Question: I'm trying to make a program that can make animations - by drawing on screen a Stick-figure, and allowing the user to move its arms and legs, et cetera.
But if I want to move a part (or the figure) that is connected with both ends to another part, I need to move that part too, and maintain the same angle between them, so it would look realistic.
I have this code (assuming that input is OK, a.k.a the radius of the moving part is the same.)
'''
public void MoveParts(double newX, double newY)
{
foreach (var part in InnerParts)
{
var angle = GetAngle(part);
var radius = GetDistace(part.baseX,part.baseY,part.x,part.y);
part.baseX = newX;
part.baseY = newY;
var t = Math.Atan2(this.y - this.baseY, this.x - this.baseX); //curr angle
angle = 2 * Math.PI - angle + t; //proved via geometry
part.x = part.baseX + Math.Cos(angle) * radius;
part.y = part.baseY + Math.Sin(angle) * radius;
}
this.x = newX;
this.y = newY;
}
private double GetAngle(Body part)
{
return Math.Atan2(part.y - part.baseY, part.x - part.baseX) - Math.Atan2(this.baseY - this.y, this.baseX - this.x);
}
private double GetDistace(double x1, double y1, double x2, double y2)
{
return Math.Sqrt(Math.Pow(x1 - x2, 2) + Math.Pow(y1 - y2, 2));
}
'''
The problem is, that the moved part (not the base part), at each update, has either its origin value (between the base part) - or a different, value, changing every frame - although once in two frames it seems to work ok.
As a programmer I can just skip it by doing two updates every frame, but as a geek I wanna know where I went wrong.
Anyone that have good geometry knowledge, can you help me?
Thanks, Mark.
Image (frames are counted):

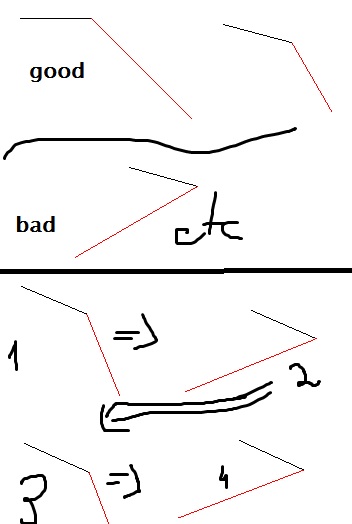
Answer: Though this isn't a solution to your problem, one thing I'd change is this:
'''
private double GetDistace(double x1, double y1, double x2, double y2)
{
return Math.Sqrt(Math.Pow(x1 - x2, 2) + Math.Pow(y1 - y2, 2));
}
'''
to this:
'''
private double GetDistace(double x1, double y1, double x2, double y2)
{
double xd = x1 - x2;
doubly yd = y1 - y2;
return Math.Sqrt(xd * xd + yd * yd);
}
'''
It should be both quicker and (possibly) more accurate than 'Math.Pow'.